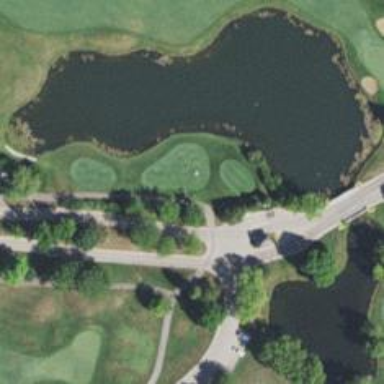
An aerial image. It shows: Water hazard on golf course. The hazard is natural water feature.